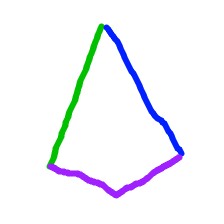
Shape: kite